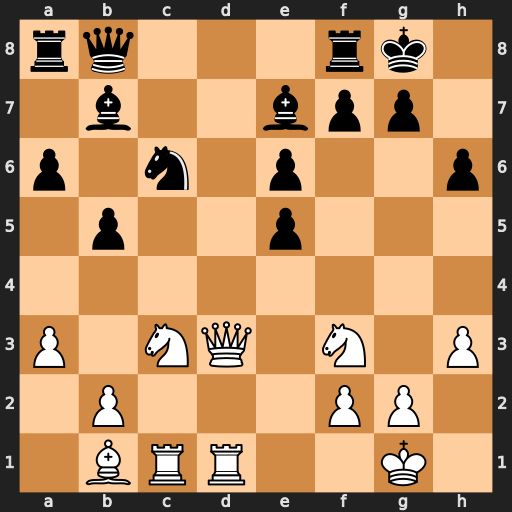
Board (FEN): rq3rk1/1b2bpp1/p1n1p2p/1p2p3/8/P1NQ1N1P/1P3PP1/1BRR2K1
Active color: w
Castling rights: -
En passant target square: -
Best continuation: Qh7#